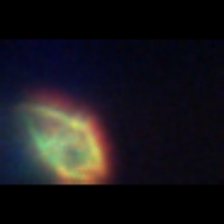
Taxon: Gyrodinium
Group: Dinoflagellates